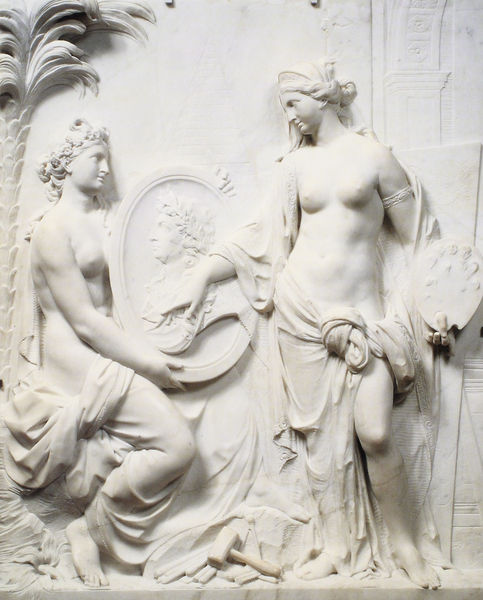
Titel: Allegorie von Skulptur und Malerei
Künstler: Jacques Prou
Institution: Paris, Musée du Louvre
Schlagwörter: nackt, frauen, damen, frau, marmor, weiss, malerei, bild, bildnis, portrait, porträt, gewand, skulptur, relief, rundbogen, büste, palme, bildhauerei, plastik, paradies, medaillon, allegorie, kranz, kunst, künste, lorbeerkranz, palette, hammer, toga, tunika, elfenbein, caesar, wettstreit, halbplastik, brüste